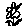
Label: flower